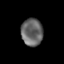
Tissue: skin
Cell type: Epithelial cells
Senescence score: 0.2664
Nuclear area (px): 585
Mean DAPI intensity: 100.815